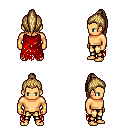
a pixel art fantasy rpg character, male body template, human, tanned skin, red tattered cape, gold greaves, blonde long topknot hairstyle, four views (front, back, left, right), 2x2 character sprite sheet, small pixel art, hard edges, no anti-aliasing